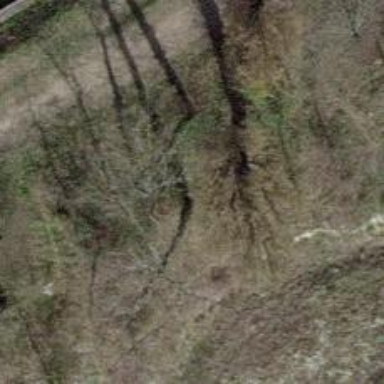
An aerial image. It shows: Row of deciduous broadleaved trees.